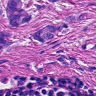
Metastatic tissue present: yes